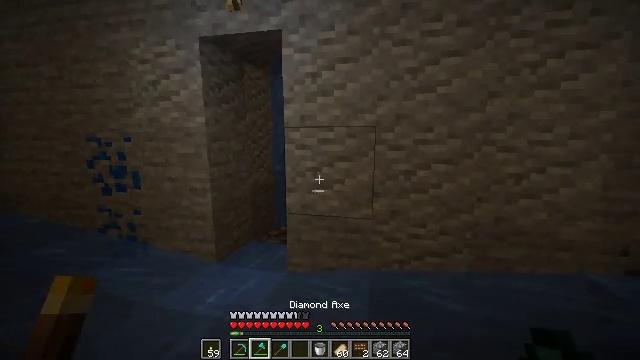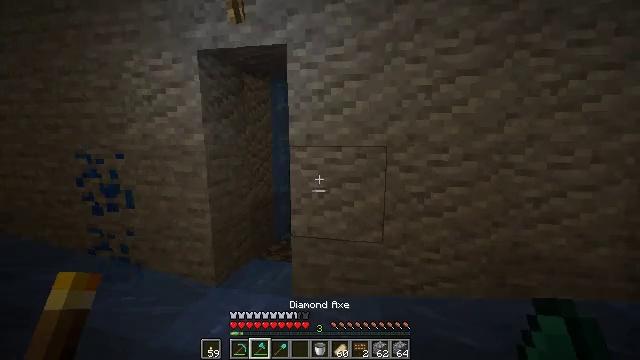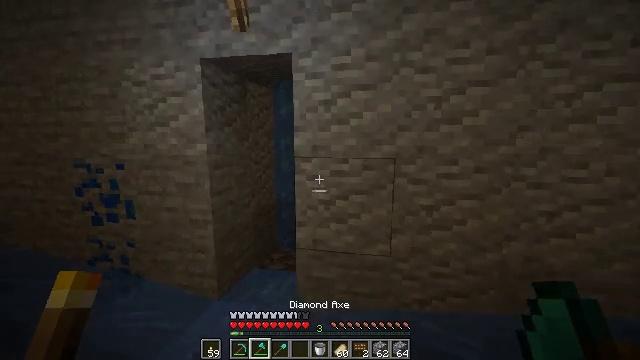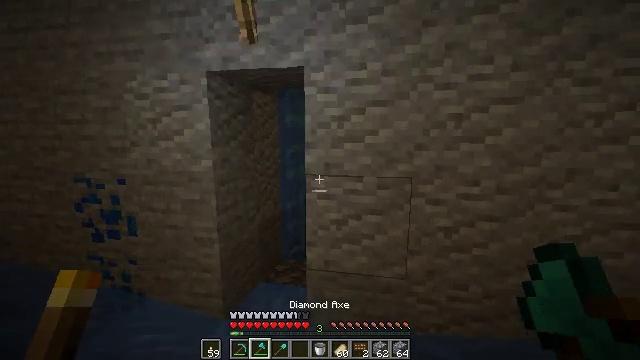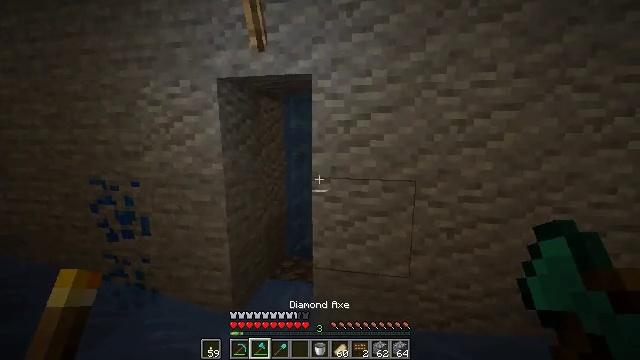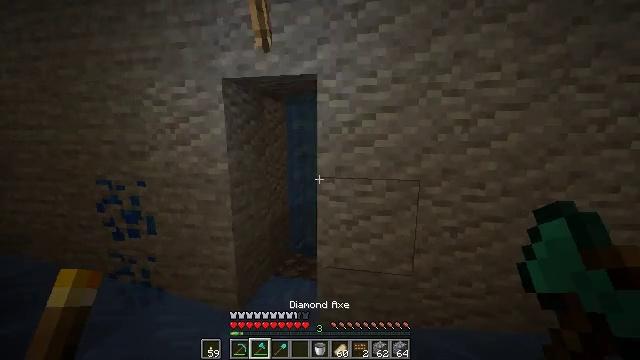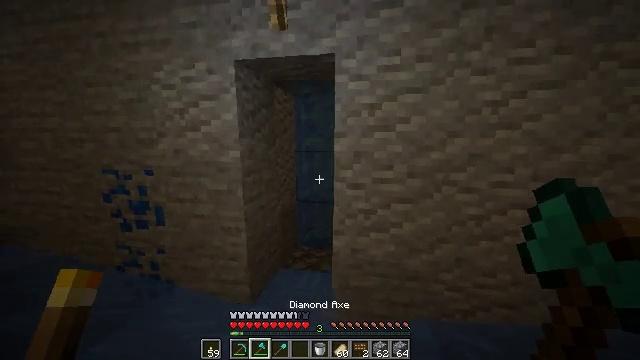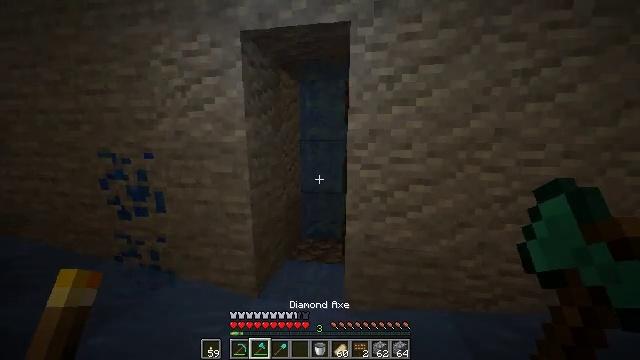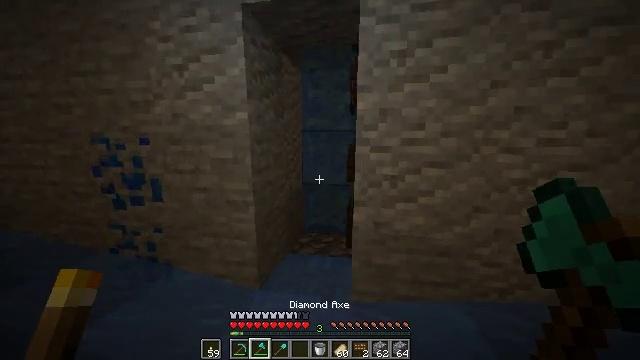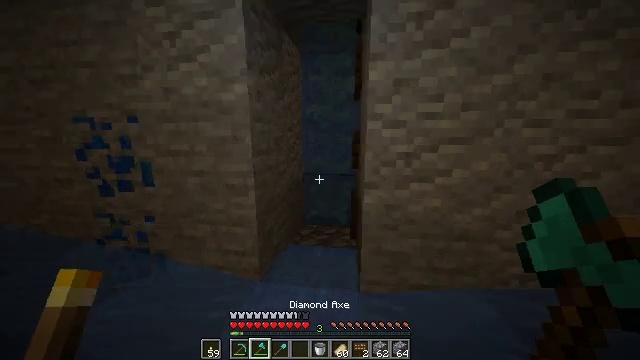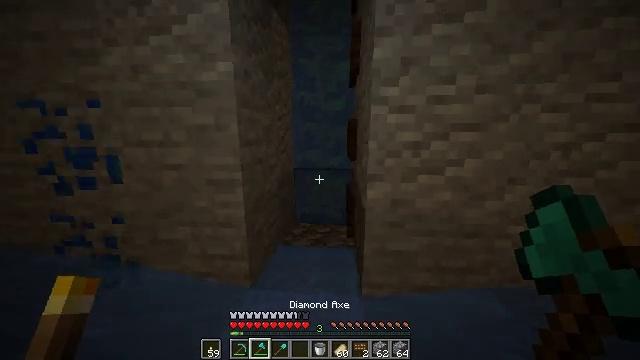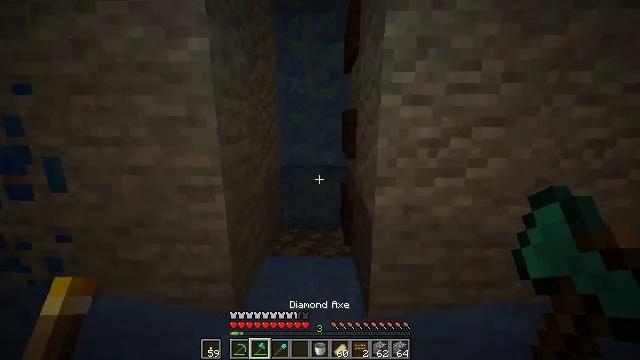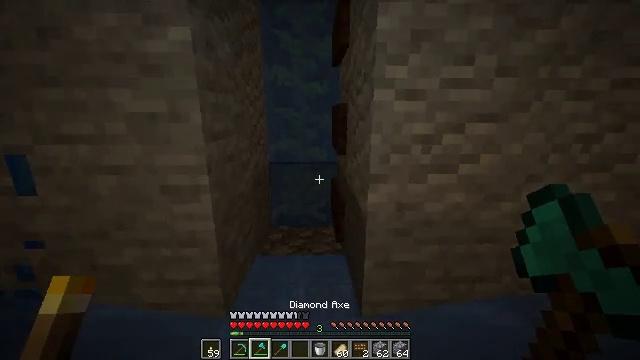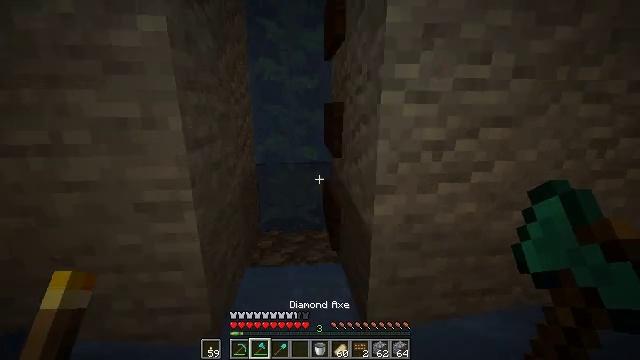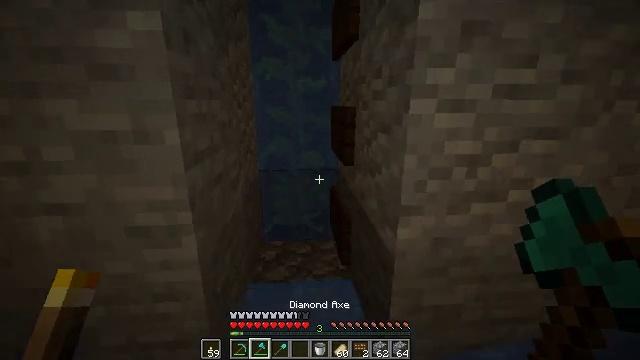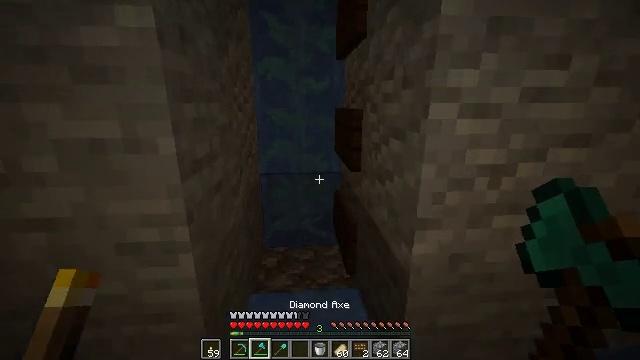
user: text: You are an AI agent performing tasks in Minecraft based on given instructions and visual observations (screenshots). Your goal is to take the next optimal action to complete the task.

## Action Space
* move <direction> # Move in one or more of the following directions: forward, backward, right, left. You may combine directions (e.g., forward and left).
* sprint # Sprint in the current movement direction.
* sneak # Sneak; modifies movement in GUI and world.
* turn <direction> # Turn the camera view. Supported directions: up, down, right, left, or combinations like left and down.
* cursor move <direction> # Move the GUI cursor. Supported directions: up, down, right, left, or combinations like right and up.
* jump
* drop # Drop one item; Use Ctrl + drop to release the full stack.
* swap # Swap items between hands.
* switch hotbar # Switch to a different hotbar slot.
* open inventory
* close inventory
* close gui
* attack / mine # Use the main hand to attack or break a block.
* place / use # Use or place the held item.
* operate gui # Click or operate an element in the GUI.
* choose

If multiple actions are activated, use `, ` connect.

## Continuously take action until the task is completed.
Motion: motion action
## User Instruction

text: Dive and mine the kelp.
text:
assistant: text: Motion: move forward and move left, sprint, turn right, jump
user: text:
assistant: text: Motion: move forward and move left, sprint, jump
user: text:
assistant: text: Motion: move forward and move left, sprint, jump
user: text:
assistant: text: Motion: move forward and move left, sprint, jump
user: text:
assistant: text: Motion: move forward and move left, sprint, jump
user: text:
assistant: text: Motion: move forward and move left, sprint, jump
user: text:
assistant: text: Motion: move forward and move left, sprint, jump
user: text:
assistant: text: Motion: move forward, sprint, jump
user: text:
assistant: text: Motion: move forward, sprint, turn right, jump
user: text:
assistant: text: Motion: move forward, sprint, turn right, jump
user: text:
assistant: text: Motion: move forward, sprint, turn right and down, jump
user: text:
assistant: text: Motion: move forward, sprint, turn right and down, jump
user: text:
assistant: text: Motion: move forward, sprint, turn right and down
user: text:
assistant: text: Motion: move forward, sprint
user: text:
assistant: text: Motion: move forward, sprint
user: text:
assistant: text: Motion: move forward, sprint
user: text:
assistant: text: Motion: move forward, sprint
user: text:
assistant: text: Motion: move forward, sprint, turn left
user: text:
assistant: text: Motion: move forward, sprint, turn left
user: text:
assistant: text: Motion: move forward, sprint, turn left
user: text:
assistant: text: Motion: move forward, sprint
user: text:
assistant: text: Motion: move forward, sprint
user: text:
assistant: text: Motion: move forward, sprint, turn down
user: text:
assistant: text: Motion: move forward, sprint, turn down
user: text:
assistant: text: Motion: move forward, sprint, turn right and down
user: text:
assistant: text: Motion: move forward, sprint, turn right and down
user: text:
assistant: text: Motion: move forward, turn right and down
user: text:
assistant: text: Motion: turn down
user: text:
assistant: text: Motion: move back
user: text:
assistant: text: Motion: move back